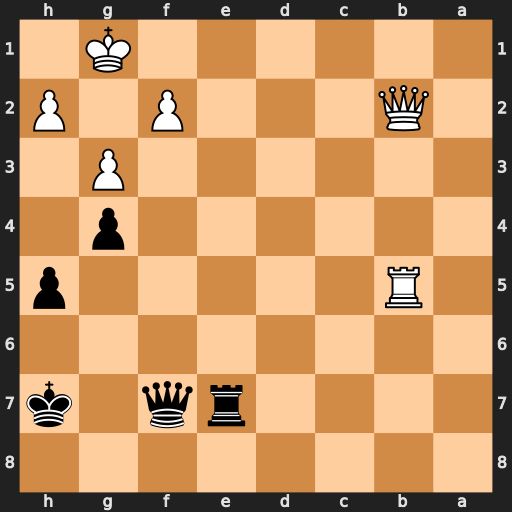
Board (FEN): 8/4rq1k/8/1R5p/6p1/6P1/1Q3P1P/6K1
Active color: b
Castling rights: -
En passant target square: -
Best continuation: Re1+ Kg2 Qf3#